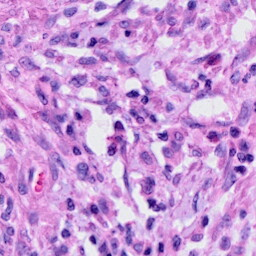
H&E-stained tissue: Cervix